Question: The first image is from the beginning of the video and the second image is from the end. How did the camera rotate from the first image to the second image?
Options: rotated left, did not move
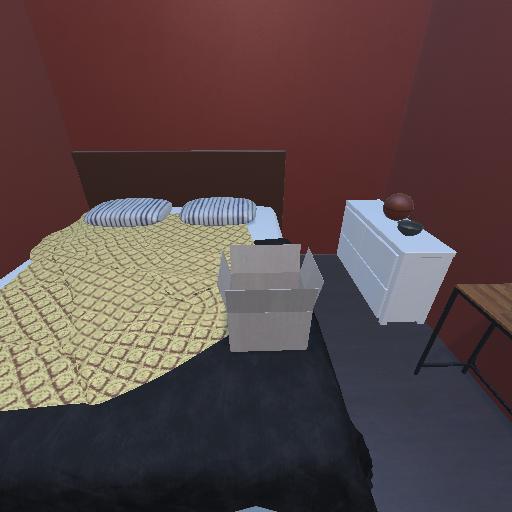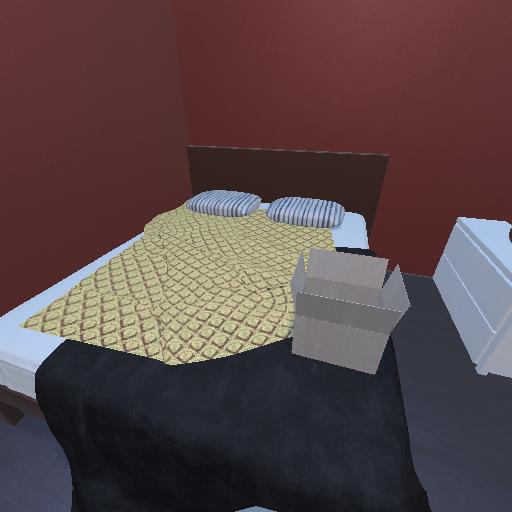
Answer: rotated left